Question: I have the code:
Why UIScrollView's page width not equal to self.view width?
If I think right, self.view.frame.size.width must be equal to scroll.bounds.width and scroll.contentSize must be self.view.frame.size.width*4 (at this case), is it right?
Thx a lot!!
'''
class ViewController: UIViewController {
@IBOutlet weak var scroll: UIScrollView!
var frame: CGRect = CGRectMake(0, 0, 0, 0)
override func viewDidLoad() {
super.viewDidLoad()
scroll.bounds = self.view.bounds
scroll.frame = self.view.frame
NSLog("%@", UIScreen.mainScreen().bounds.width);
NSLog("%@", scroll.bounds.width);
NSLog("%@", self.view.bounds.width);
NSLog("%@", scroll.contentSize.width);
let colors = [UIColor.redColor(), UIColor.greenColor(), UIColor.yellowColor(), UIColor.magentaColor()];
for index in 0..<colors.count {
frame.origin.x = self.view.frame.size.width * CGFloat(index)
frame.size = self.view.frame.size
var subView = UIView(frame: frame)
subView.backgroundColor = colors[index]
subView.layer.borderColor = UIColor.blackColor().CGColor
subView.layer.borderWidth = 1.0;
self.scroll .addSubview(subView)
}
scroll.contentSize = CGSizeMake(self.view.frame.size.width * CGFloat(colors.count), self.view.frame.size.height)
}
...
}
'''
What I see at second page:

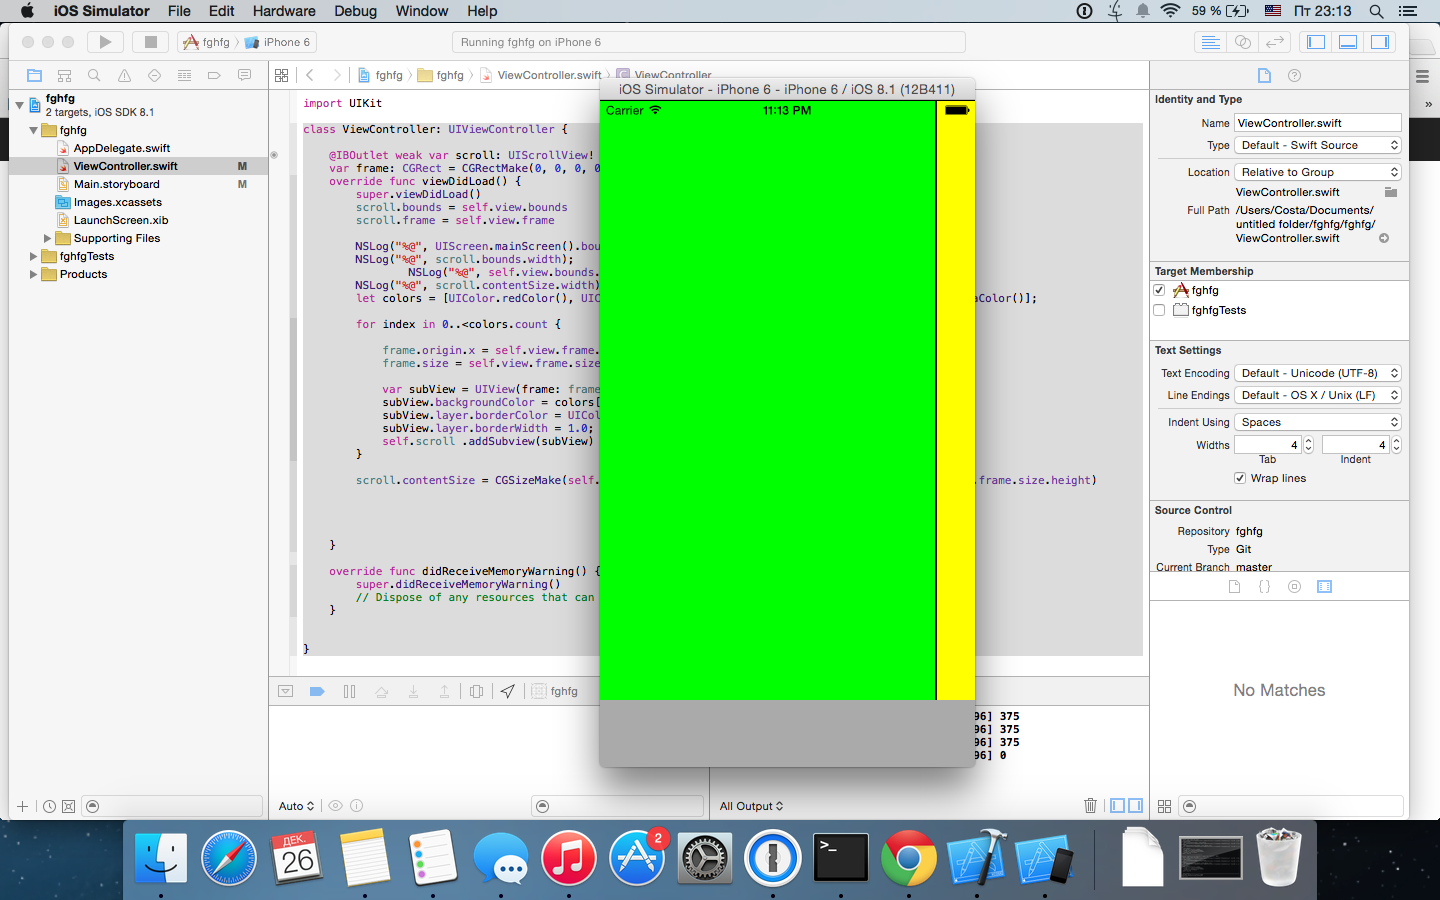
Answer: (1) There's no need to set the bounds if you're going to set the frame one line later, so you can remove this line completely: 'scroll.bounds = self.view.bounds'
(2) Move everything else in your 'viewDidLoad' to 'viewDidLayoutSubviews' since the frames you're setting are dependent on the view's width, which can change one the subviews have been laid out to fit the screen appropriately. But I'd also recommend only performing this code once by using a conditional since 'viewDidLayoutSubviews' can be called multiple times and you should only be running this code once so as not to add extra subviews unnecessarily, ex:
'''
@IBOutlet weak var scroll: UIScrollView!
var frame: CGRect = CGRectMake(0, 0, 0, 0)
var viewLaidout:Bool = false
override func viewDidLayoutSubviews() {
if !viewLaidout {
scroll.frame = self.view.frame
let colors = [UIColor.redColor(), UIColor.greenColor(), UIColor.yellowColor(), UIColor.magentaColor()];
for index in 0..<colors.count {
frame.origin.x = self.view.frame.size.width * CGFloat(index)
frame.size = self.view.frame.size
var subView = UIView(frame: frame)
subView.backgroundColor = colors[index]
subView.layer.borderColor = UIColor.blackColor().CGColor
subView.layer.borderWidth = 1.0;
self.scroll.addSubview(subView)
}
scroll.contentSize = CGSizeMake(self.view.frame.size.width * CGFloat(colors.count), self.view.frame.size.height)
viewLaidout = true
}
}
'''